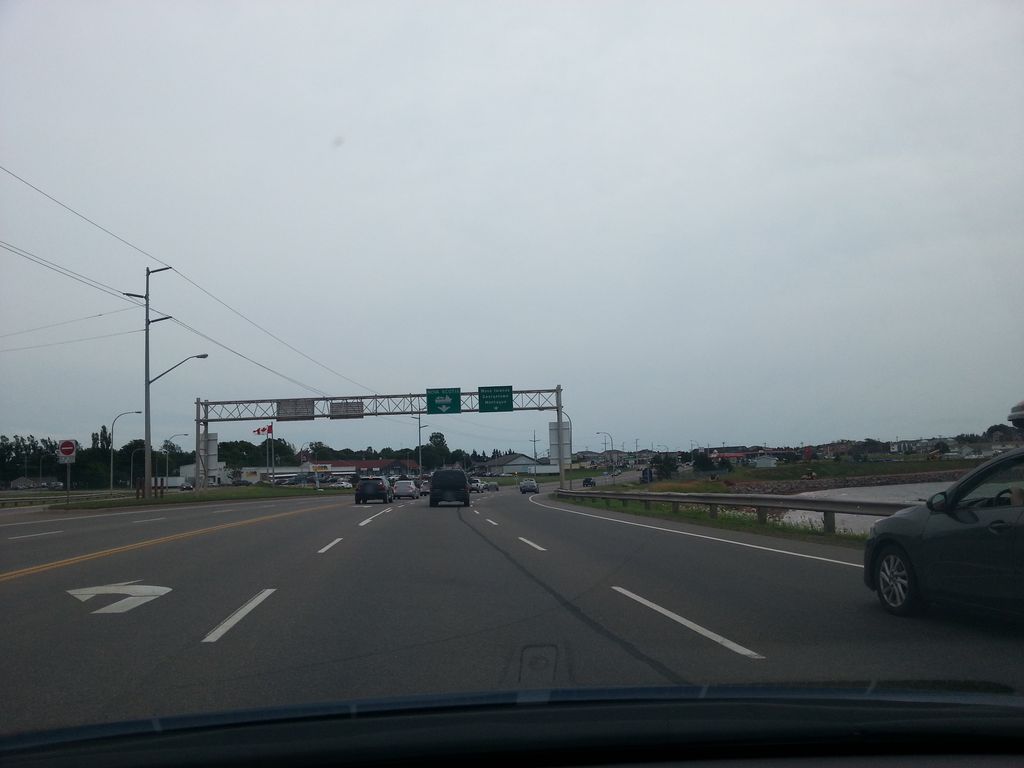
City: charlottetown